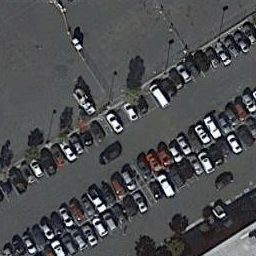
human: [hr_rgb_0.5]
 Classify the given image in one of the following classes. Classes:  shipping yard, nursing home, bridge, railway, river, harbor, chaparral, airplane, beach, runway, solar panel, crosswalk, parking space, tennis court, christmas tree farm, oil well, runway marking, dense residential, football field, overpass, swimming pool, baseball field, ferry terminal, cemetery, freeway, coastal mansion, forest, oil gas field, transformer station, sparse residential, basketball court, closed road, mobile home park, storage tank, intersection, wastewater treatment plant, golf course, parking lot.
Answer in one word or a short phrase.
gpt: parking lot